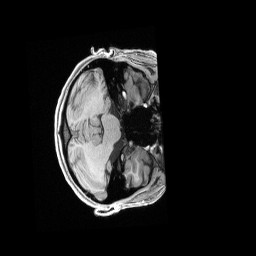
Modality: T1w
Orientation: axial
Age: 25
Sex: female
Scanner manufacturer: siemens
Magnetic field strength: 3 T
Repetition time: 2.4 s
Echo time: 0.00228 s